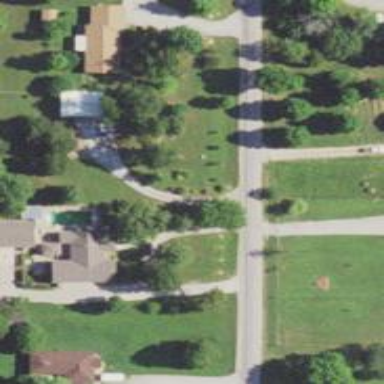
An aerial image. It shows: Residential road.